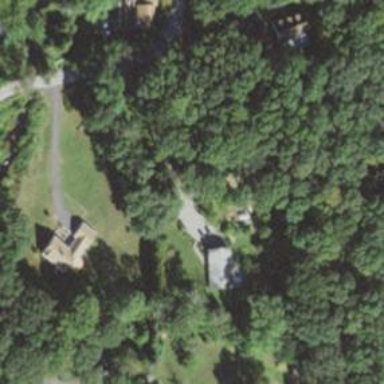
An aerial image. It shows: Residential driveway.